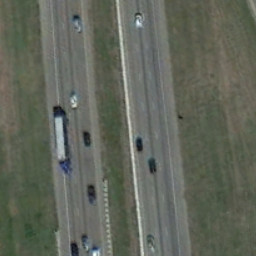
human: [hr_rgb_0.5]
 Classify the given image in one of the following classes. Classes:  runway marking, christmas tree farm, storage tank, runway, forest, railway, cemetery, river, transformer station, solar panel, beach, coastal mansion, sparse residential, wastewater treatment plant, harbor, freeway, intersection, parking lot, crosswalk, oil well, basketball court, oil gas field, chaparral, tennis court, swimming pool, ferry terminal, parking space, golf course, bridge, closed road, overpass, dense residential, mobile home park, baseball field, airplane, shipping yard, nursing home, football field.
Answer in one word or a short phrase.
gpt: freeway